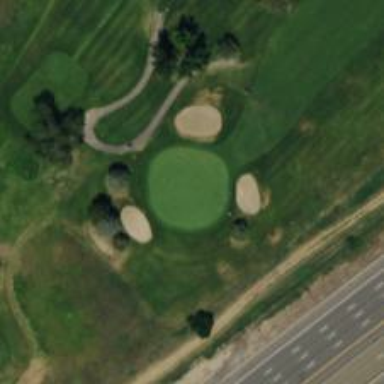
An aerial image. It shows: View of golf hole.